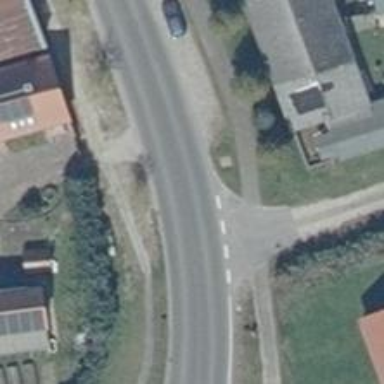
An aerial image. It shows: Asphalt road classified as primary highway.